Question: Why do I lose all CSS and JS when I refresh page that has templating in JSF?
'''
<html xmlns="http://www.w3.org/1999/xhtml"
xmlns:ui="http://java.sun.com/jsf/facelets"
xmlns:h="http://java.sun.com/jsf/html">
<h:head>
<meta http-equiv="Content-Type" content="text/html; charset=UTF-8" />
<link href="./resources/css/default.css" rel="stylesheet" type="text/css" />
<link href="./resources/css/cssLayout.css" rel="stylesheet" type="text/css" />
<title>Facelets Template</title>
</h:head>
<h:body>
<div id="top" class="top">
<ui:insert name="top">
<h:form>
<h:commandButton value="Home" action="#{auth.goHome()}"/>
<h:commandButton value="Logout" action="#{auth.logout}"/>
</h:form>
</ui:insert>
</div>
<div>
<div id="left">
<ui:insert name="left">Left</ui:insert>
</div>
<div id="content" class="left_content">
<ui:insert name="content">Content</ui:insert>
</div>
</div>
</h:body>
</html>
'''
'''
<html xmlns="http://www.w3.org/1999/xhtml"
xmlns:h="http://java.sun.com/jsf/html"
xmlns:ui="http://java.sun.com/jsf/facelets">
<h:head>
<title>Facelet Title</title>
</h:head>
<h:body>
<ui:composition template="/contentTemplate.xhtml" >
</ui:composition>
</h:body>
</html>
'''

'''
**GET http://localhost:11032/Integration/Common/resources/css/default.css 404 (Not Found) welcome.xhtml:5
GET http://localhost:11032/Integration/Common/resources/css/cssLayout.css 404 (Not Found)**
'''
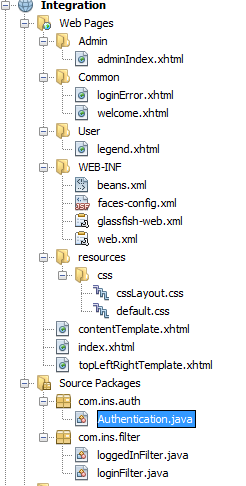
Answer: for start try to replace
'''
<link href="./resources/css/default.css" rel="stylesheet" type="text/css" />
'''
(and the other css) with
'''
<h:outputStylesheet name="css/default.css" target="head" /> (do same for the other css)
'''
If that wont work you can try using '#{facesContext.externalContext.requestContextPath}'
'''
<link href="#{facesContext.externalContext.requestContextPath}/css/default.css" rel="styleSheet" type="text/css"/>
'''